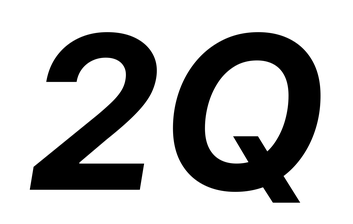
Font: Inter-Italic_Bold_Italic